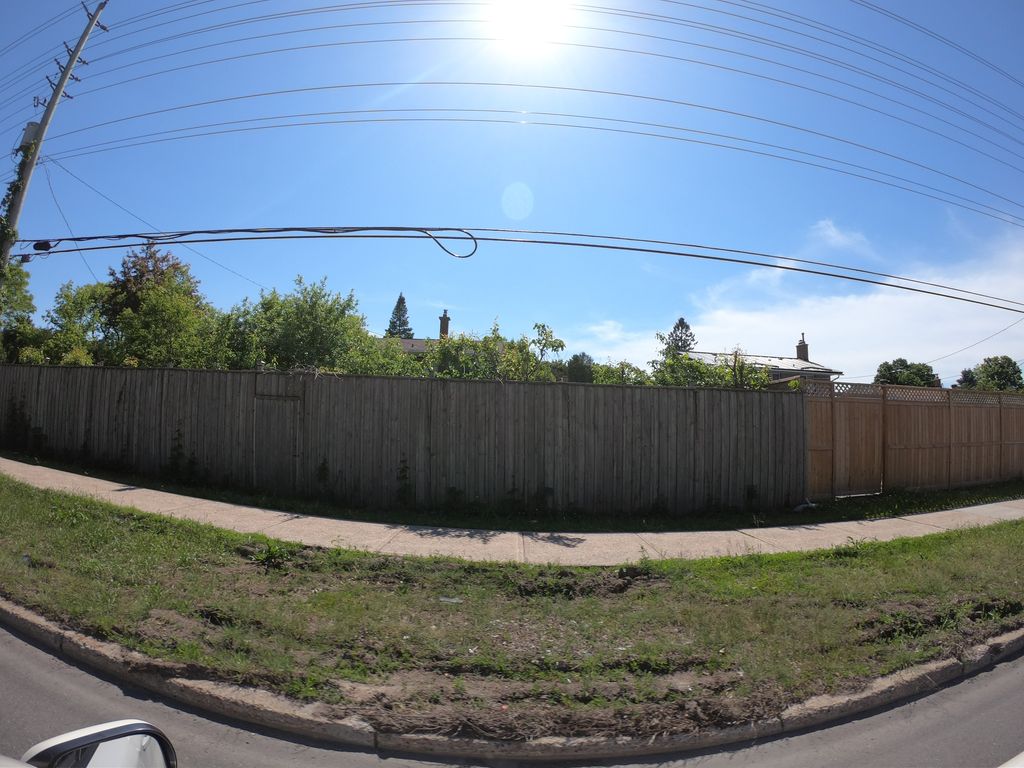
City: ottawa-gatineau